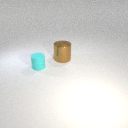
large brown metal cylinder behind small cyan rubber cylinder